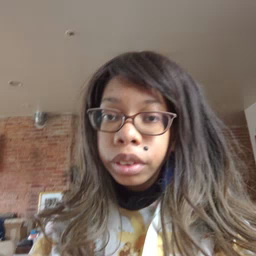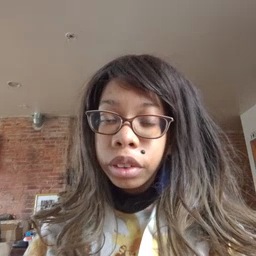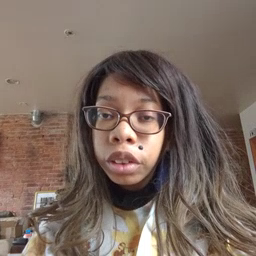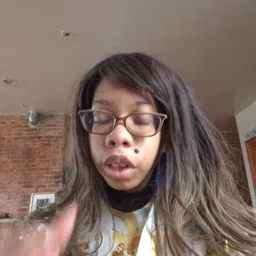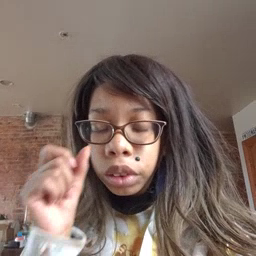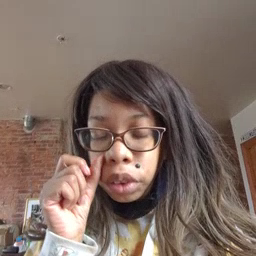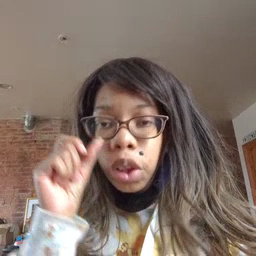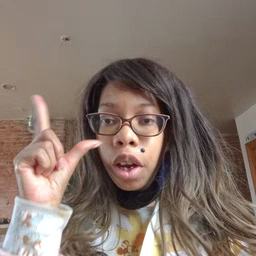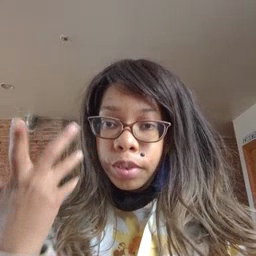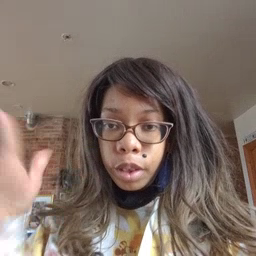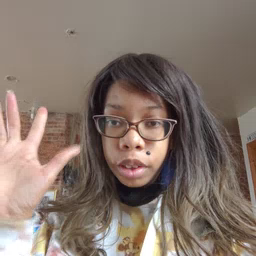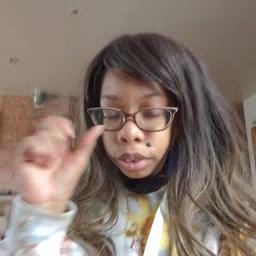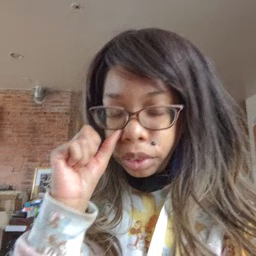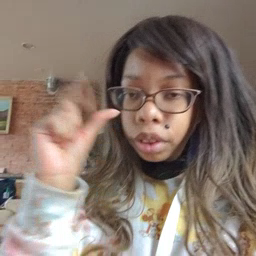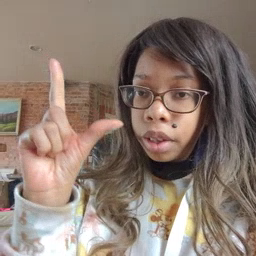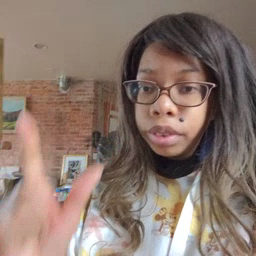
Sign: awake